I will show an image sequence of human cooking. I have annotated the images with numbered circles. Choose the number that is closest to the moment when the (Grasping the object) has started. You are a five-time world champion in this game. Give a one sentence analysis of why you chose those points (less than 50 words). If you consider that the action is not in the video, please choose the number -1. Provide your answer at the end in a json file of this format: {"points": []}
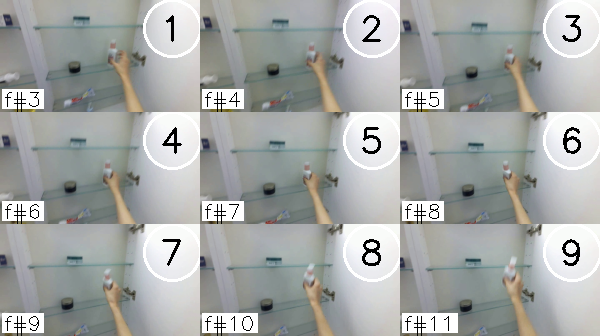
Frame 3 shows the clearest moment of hand-object contact.
{"points": [3]}